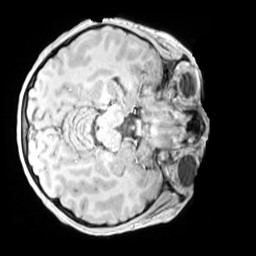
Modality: MP2RAGE
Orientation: axial
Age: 9
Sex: male
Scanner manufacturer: siemens
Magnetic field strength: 3 T
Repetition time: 4 s
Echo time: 0.00303 s